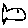
Label: fish